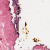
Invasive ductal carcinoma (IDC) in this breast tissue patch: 0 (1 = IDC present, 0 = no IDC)